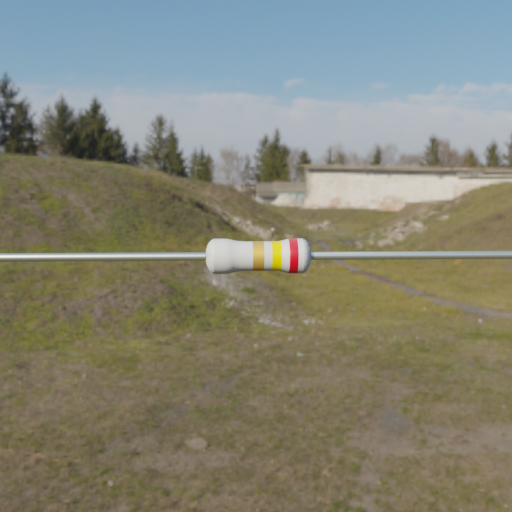
Resistor colour bands (in order): gold, yellow, red